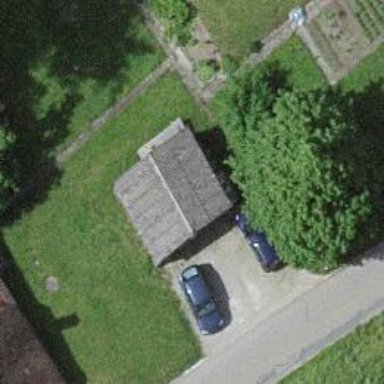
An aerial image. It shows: Garage building.